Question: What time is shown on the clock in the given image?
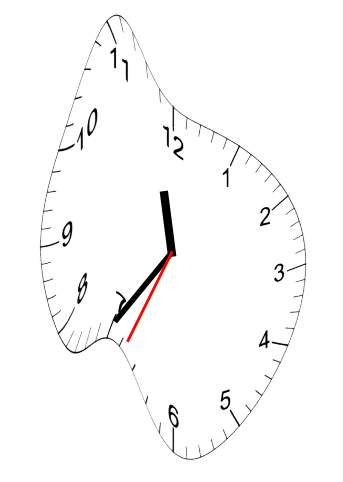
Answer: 11:35:34